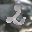
Label: 2